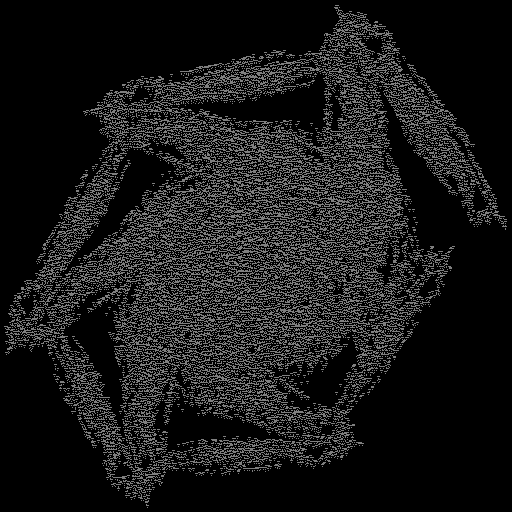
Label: morningglory